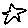
Label: star